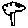
Label: tree